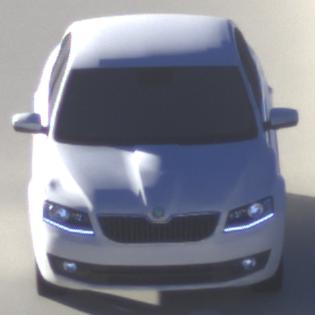
Make: Skoda
Model: Octavia 1.2 TSI
Detailed model: Octavia (III) Limousine
Model produced from: 2013/02
Model produced until: 2015/04
Doors: 5
Color: white
Road condition: dry road
Daytime: sunrise or sunset
Contrast: high contrast